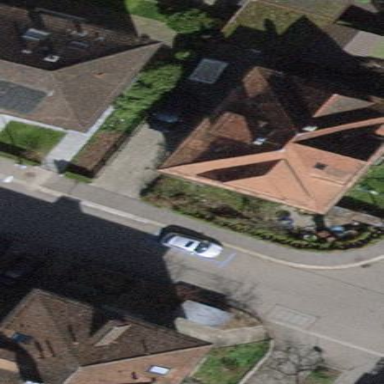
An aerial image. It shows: Hipped roof on apartment building.